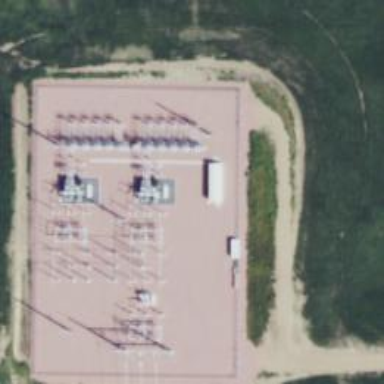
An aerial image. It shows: Power substation dedicated to generation.